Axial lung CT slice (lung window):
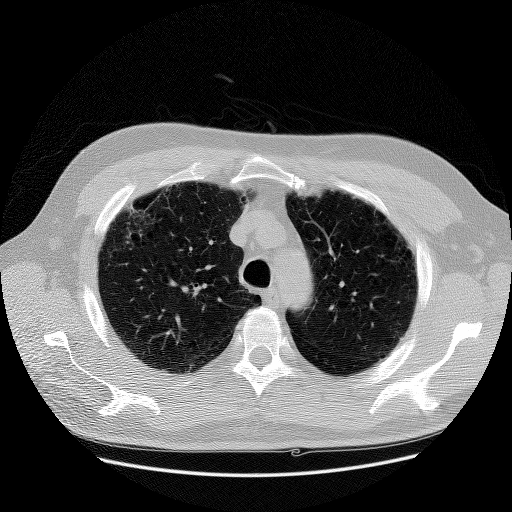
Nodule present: no